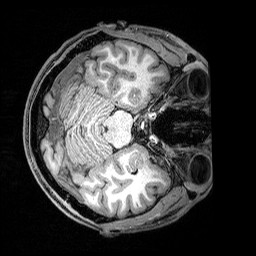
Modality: T1w
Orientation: axial
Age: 23
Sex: male
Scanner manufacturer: siemens
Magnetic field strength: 3 T
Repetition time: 2.5 s
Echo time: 0.00369 s